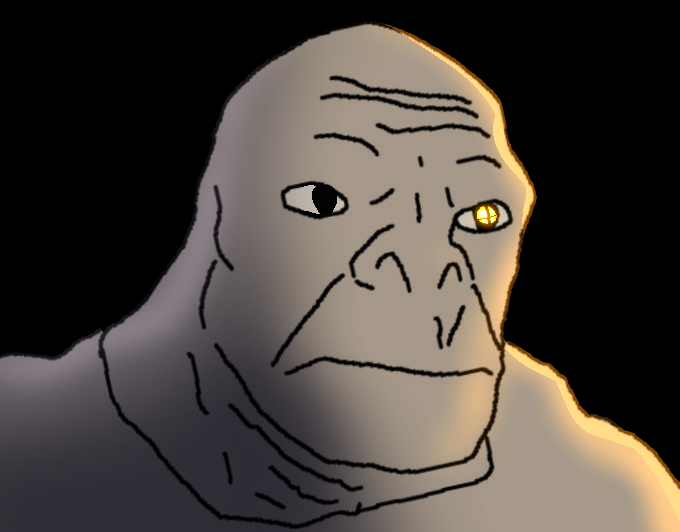
Label: 5_Craig